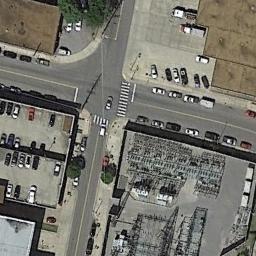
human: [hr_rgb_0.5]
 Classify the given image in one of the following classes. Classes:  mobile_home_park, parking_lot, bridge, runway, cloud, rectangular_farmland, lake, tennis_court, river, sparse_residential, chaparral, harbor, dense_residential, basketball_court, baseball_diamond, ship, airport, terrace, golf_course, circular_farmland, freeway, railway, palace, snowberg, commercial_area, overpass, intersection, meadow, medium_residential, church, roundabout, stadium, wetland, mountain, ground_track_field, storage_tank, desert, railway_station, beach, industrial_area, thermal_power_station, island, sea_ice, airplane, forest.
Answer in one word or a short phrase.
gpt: intersection